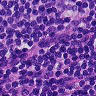
Metastatic tissue present: no